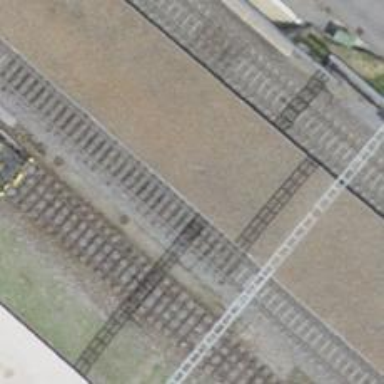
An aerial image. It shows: Public transport stop position along the railway.